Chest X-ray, AP view. Patient: 20 years old, sex M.
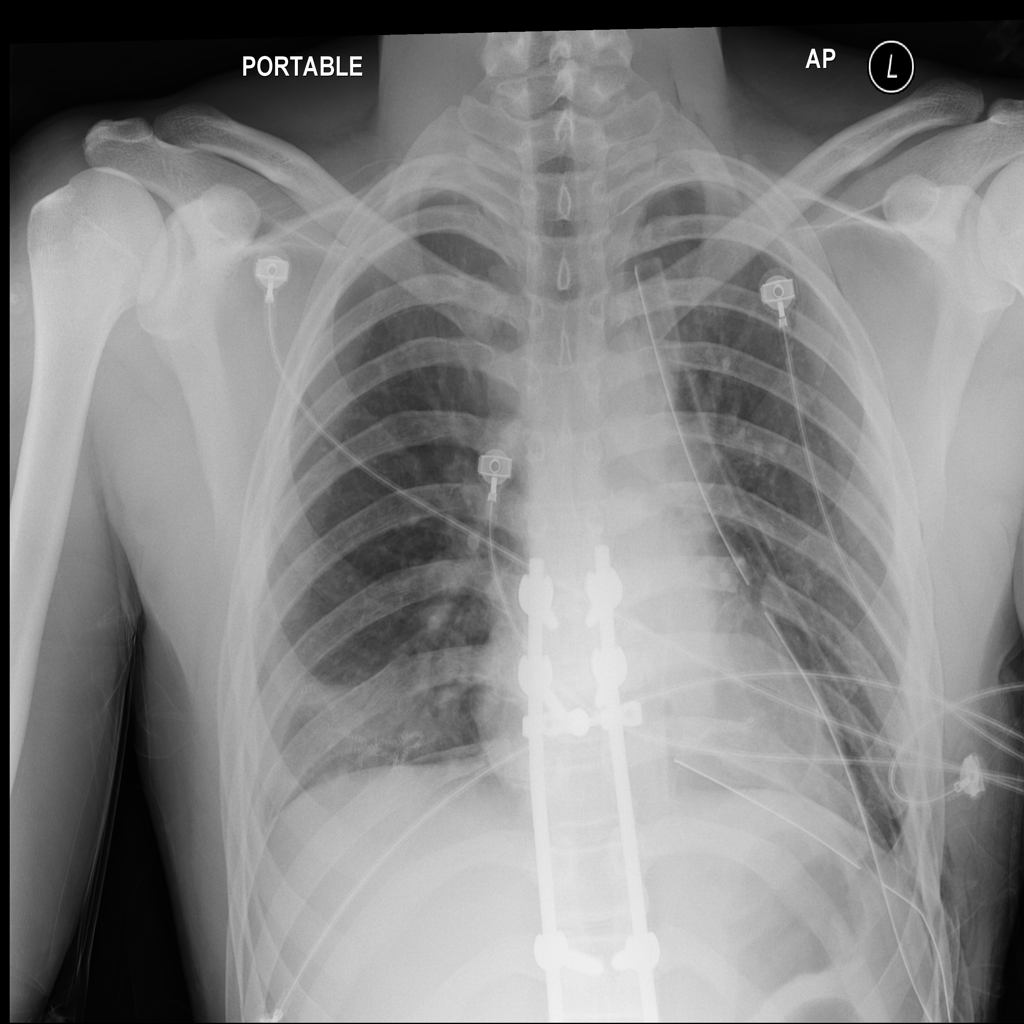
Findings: Pneumothorax